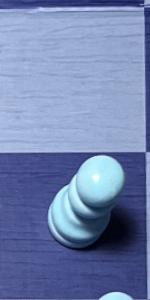
Label: Pawn_White